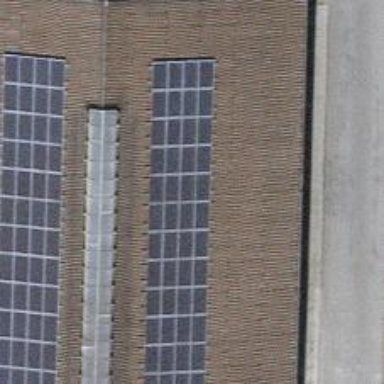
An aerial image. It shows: Solar power generator utilizing photovoltaic technology with solar photovoltaic panels.